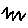
Label: zigzag